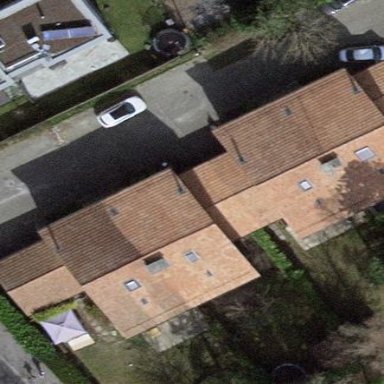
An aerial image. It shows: View of roof of building.